Question: I am simply trying to test a Spring controller method using a 'MockHttpServletRequestBuilder'. The signature of the controller method looks like this:
'''
@RequestMapping(value = "/assignTeamsToUsers", method = RequestMethod.POST)
public @ResponseBody String assignUsersToTeams(Model model, @RequestBody MultiValueMap<String, String> ids).
'''
In my test case I have:
'''
MockMvc mockMvc = MockMvcBuilders.webAppContextSetup(applicationContext).build();
MockHttpServletRequestBuilder request = createRequest(uri, method);
//set up request object...Not sure how??
//My current attempt:
String body = "userIds[]=0&teamIds[]=0";
request.content(body);
request.accept(MediaType.ALL);
request.contentType(MediaType.APPLICATION_FORM_URLENCODED);
ResultActions resultActions = mockMvc.perform(request);
'''
EDIT: Showing createRequest. 'method' = "POST"
'''
private MockHttpServletRequestBuilder createRequest (String uri, String method) {
MockHttpServletRequestBuilder builder = null;
if("GET".equalsIgnoreCase(method))
builder = MockMvcRequestBuilders.get(uri);
else if("POST".equalsIgnoreCase(method))
builder = MockMvcRequestBuilders.post(uri);
else
Assert.fail("Unsupported method!");
//We always create requests for user Manager
builder.header("securityRole", Role.Manager.getDisplayName());
return builder;
}
'''
I know the uri and method are correct. My problem is I am getting a error code from Spring. Basically, I do not know how to set up the 'request' object to have the appropriate '@RequestBody' for the 'MultiValueMap'. I have tried alot of variations of setting request.content, setting the request.accept, request.contentType, request.characterEncoding, and still every time I get a 415 error.
If it is any help, I can successfully Post to this endpoint using the web interface, and here is what the request looks like in chrome:

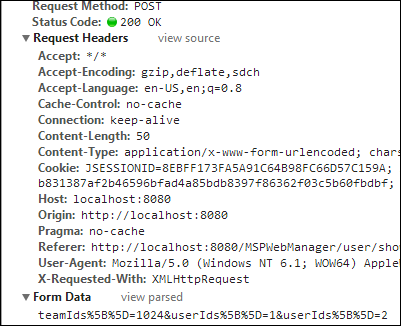
Answer: I ended up solving this by doing the following:
'''
MockHttpServletRequestBuilder request = MockMvcRequestBuilders.post("whatever url");
request.contentType(MediaType.APPLICATION_FORM_URLENCODED);
//set key value pairs
//also the keys do not have to be unique, two keys of the same value will both get added
request.param("key", "value");
MockMvc mockMvc = MockMvcBuilders.webAppContextSetup(applicationContext).build();
ResultActions resultActions = mockMvc.perform(request);
// make sure response is valid
'''
Hope this can lead someone else in the right direction.
Thanks